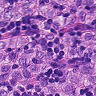
Metastatic tissue present: yes